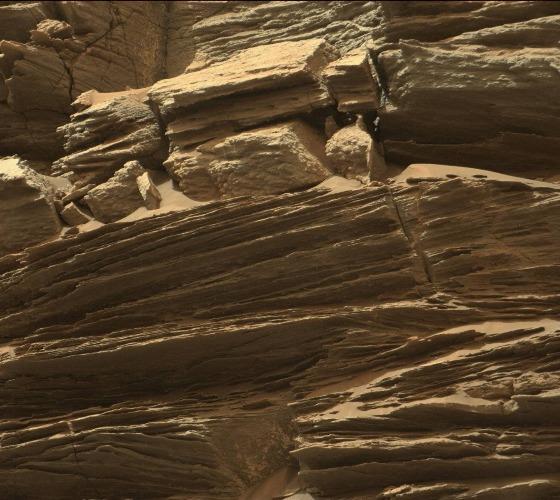
Terrain classes present: Bedrock, Rock, Shadow